Field crop: maize
Growth stage: 2
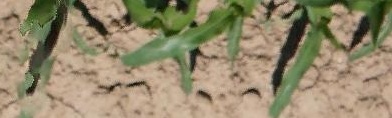
Species: maize